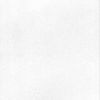
Label: dusty